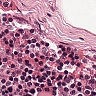
Metastatic tissue present: no